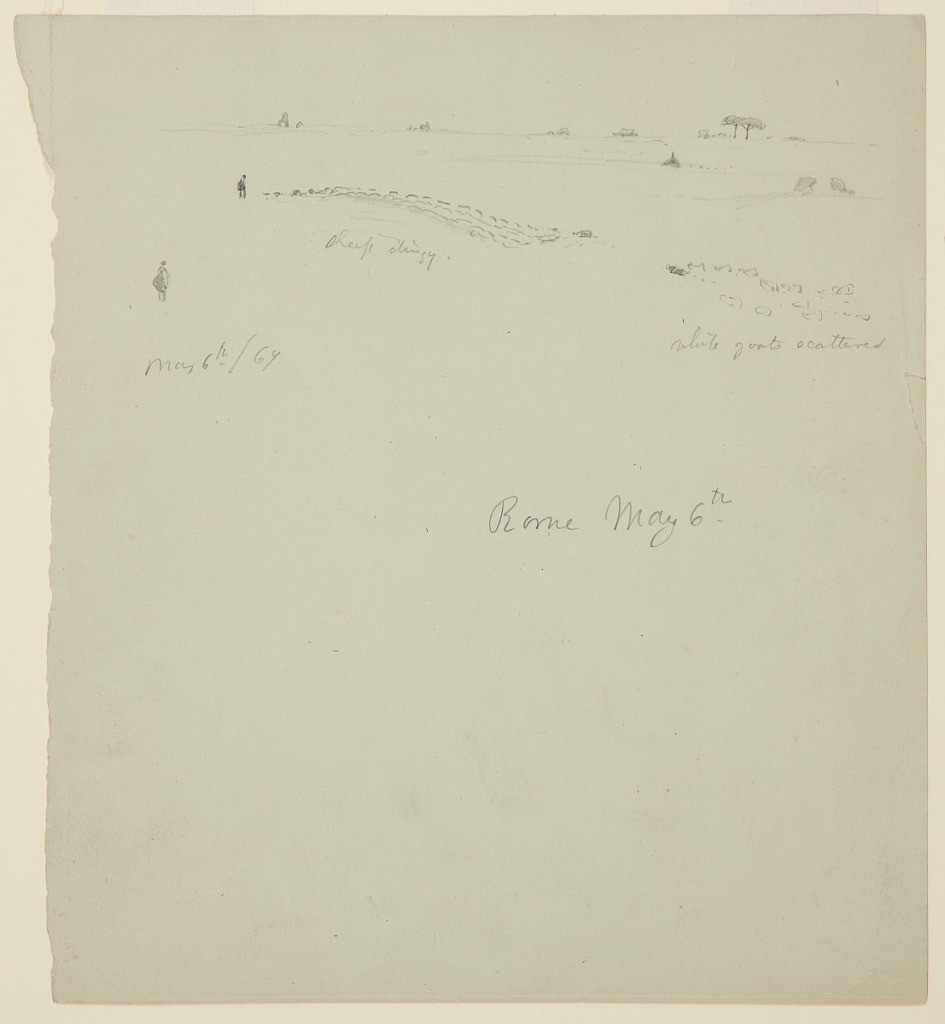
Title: Roman Campagna, Italy
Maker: Frederic Edwin Church, American, 1826–1900
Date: May 6, 1869
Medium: Graphite on light green wove paper
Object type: drawing
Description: Landscape sketch showing a view of the low-lying pastoral landscape outside of Rome, Italy, known as the Roman Campagna. In the foreground at lower left, a figure is visible--possibly a shepherd. Beyond him, in the middle distance at left, another shepherd stands atop a gentle prominence as his flock of sheep spread down the slope at right. At far right, a group of white goats is visible. Across rolling terrain, several trees and possibly ruinous structures are visible along a flat horizon.